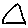
Label: triangle